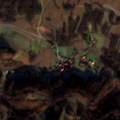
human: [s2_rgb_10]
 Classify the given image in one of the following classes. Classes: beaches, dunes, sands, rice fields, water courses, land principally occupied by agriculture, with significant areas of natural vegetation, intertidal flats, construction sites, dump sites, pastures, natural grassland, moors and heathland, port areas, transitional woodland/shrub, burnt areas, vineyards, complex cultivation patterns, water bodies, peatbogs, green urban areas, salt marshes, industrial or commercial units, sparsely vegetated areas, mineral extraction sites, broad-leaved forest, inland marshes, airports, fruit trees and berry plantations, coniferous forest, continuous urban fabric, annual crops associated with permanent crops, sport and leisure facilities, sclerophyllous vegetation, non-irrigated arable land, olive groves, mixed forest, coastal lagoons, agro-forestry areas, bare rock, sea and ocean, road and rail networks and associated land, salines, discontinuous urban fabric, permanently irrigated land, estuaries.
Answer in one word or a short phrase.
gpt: non-irrigated arable land, complex cultivation patterns, broad-leaved forest, mixed forest, inland marshes